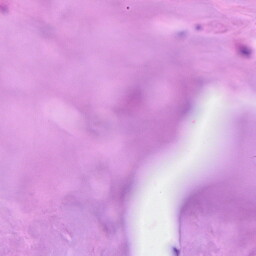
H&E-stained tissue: Breast